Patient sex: M
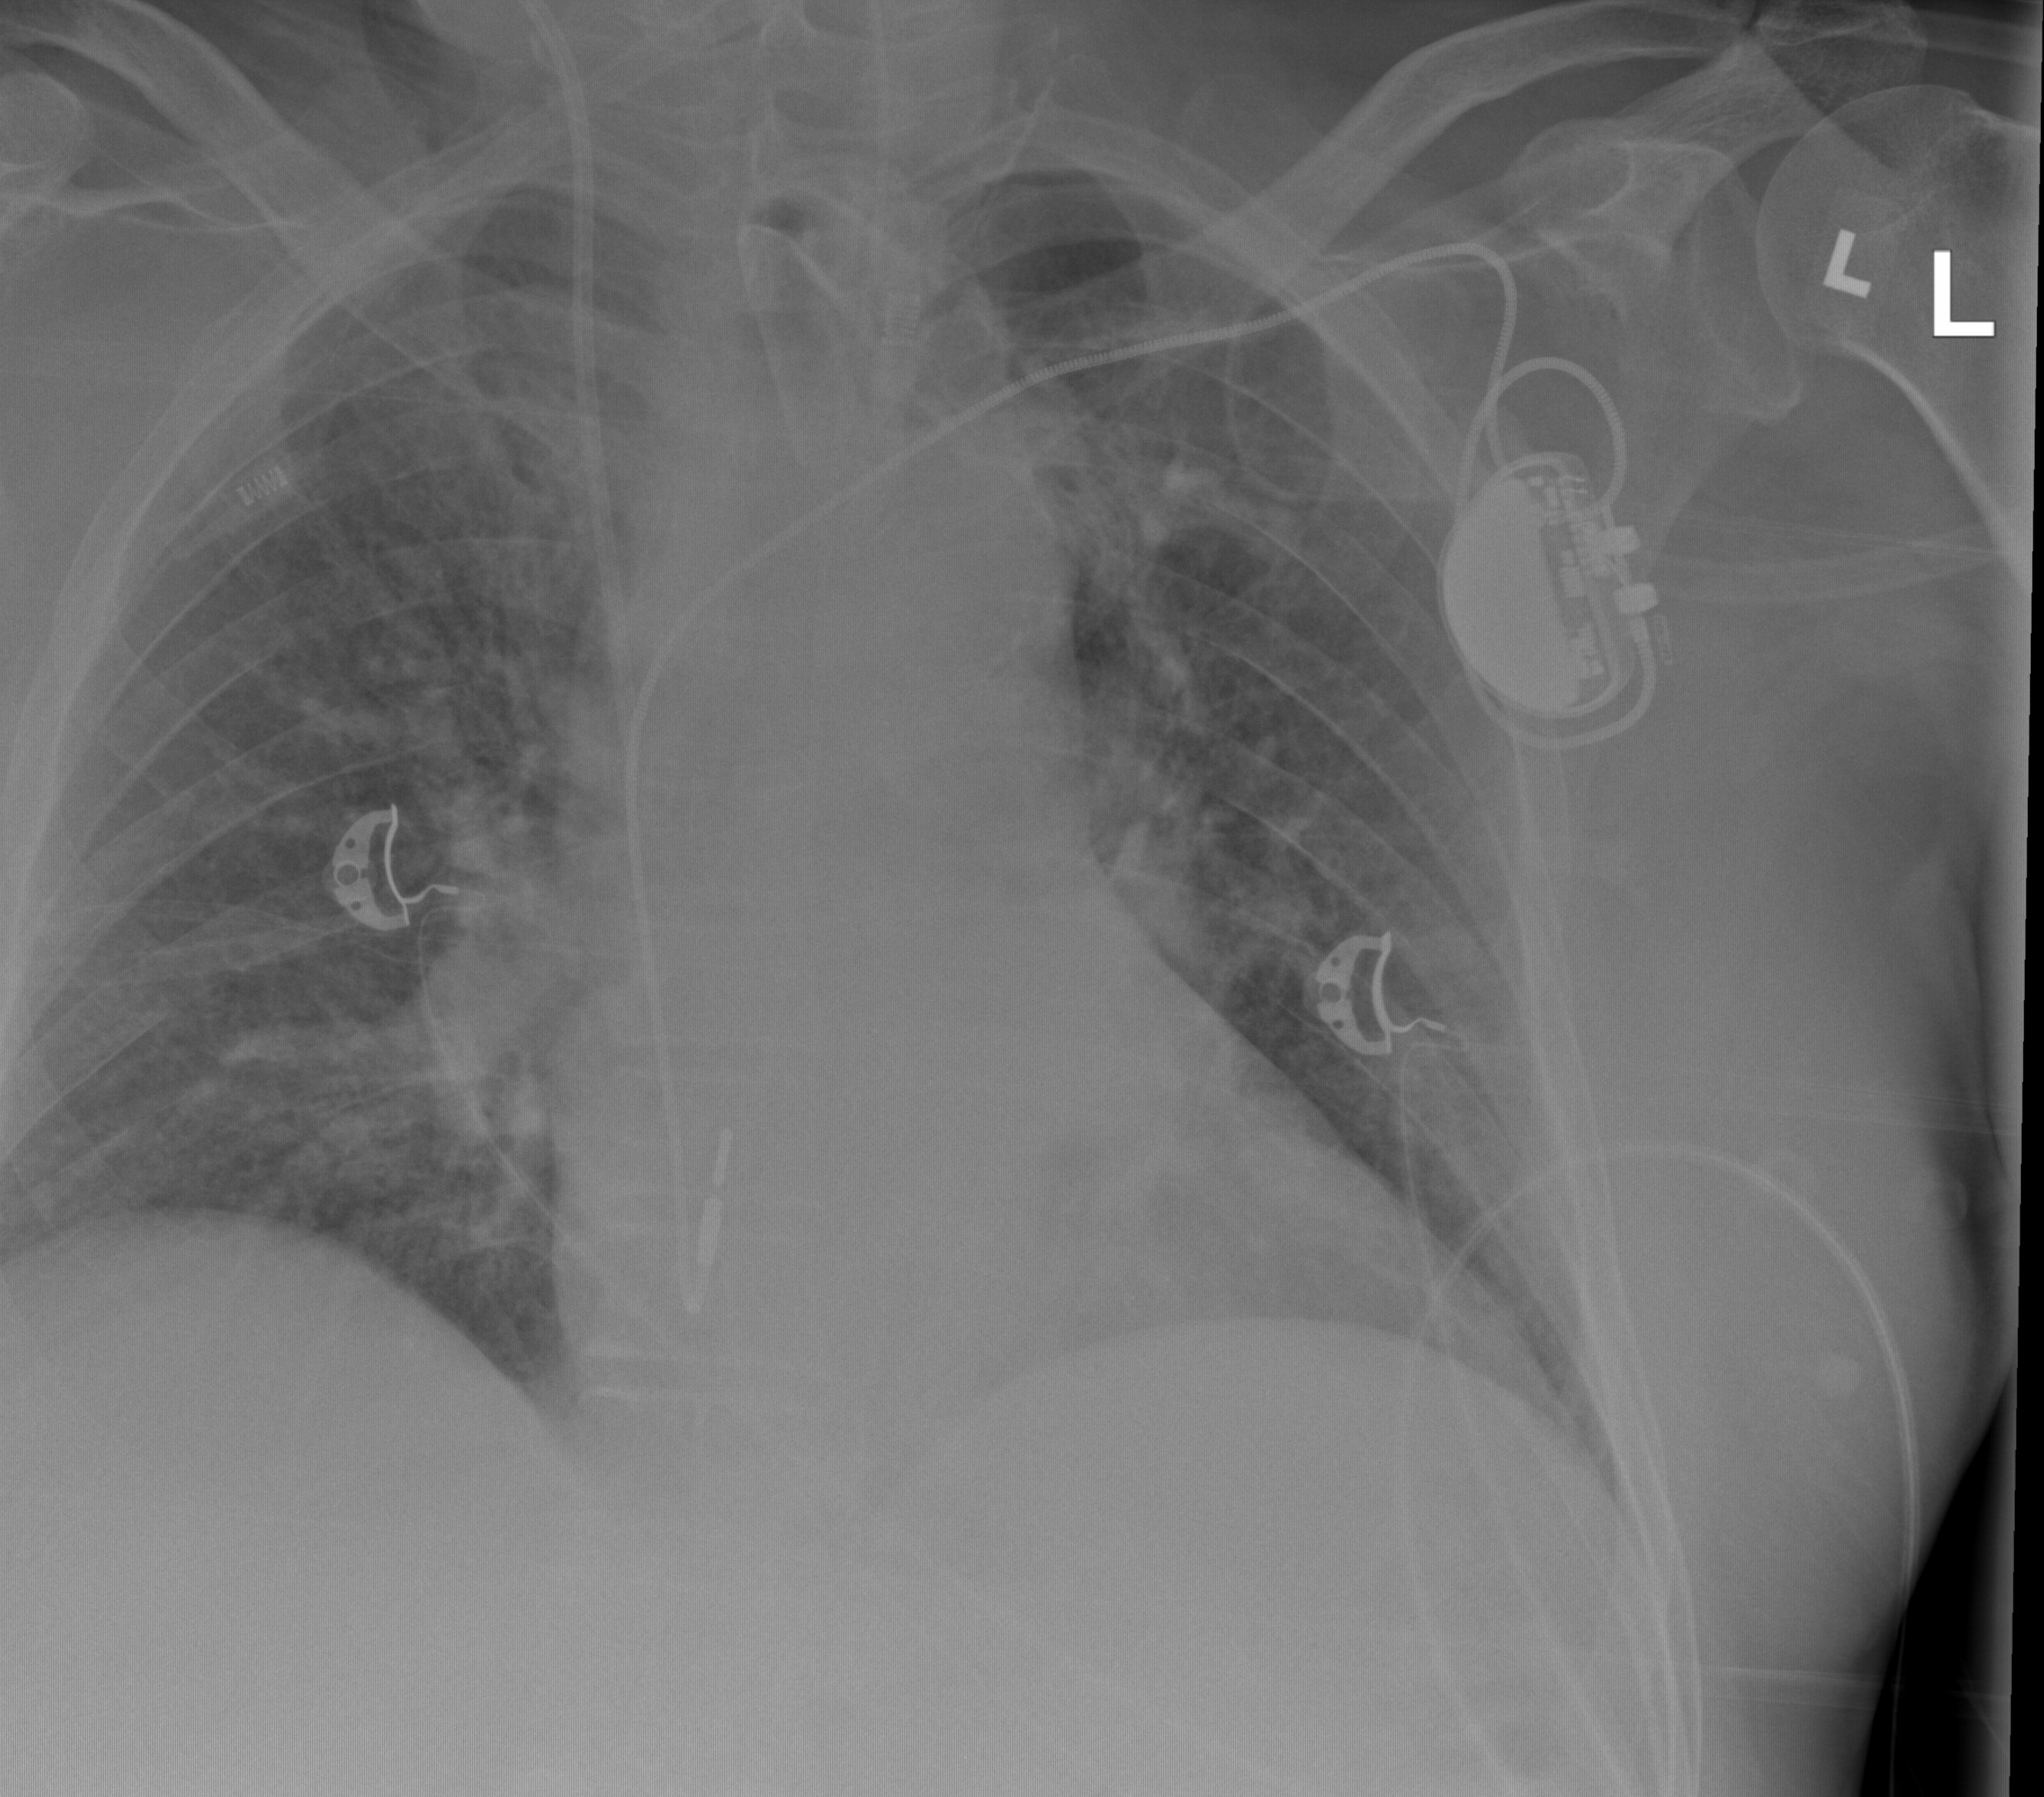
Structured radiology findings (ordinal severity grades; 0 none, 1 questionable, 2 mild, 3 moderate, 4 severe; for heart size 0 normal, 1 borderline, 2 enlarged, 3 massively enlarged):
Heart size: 0
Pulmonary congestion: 2
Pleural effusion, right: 0
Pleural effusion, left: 0
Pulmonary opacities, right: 3
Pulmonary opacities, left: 3
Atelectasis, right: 2
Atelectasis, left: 2